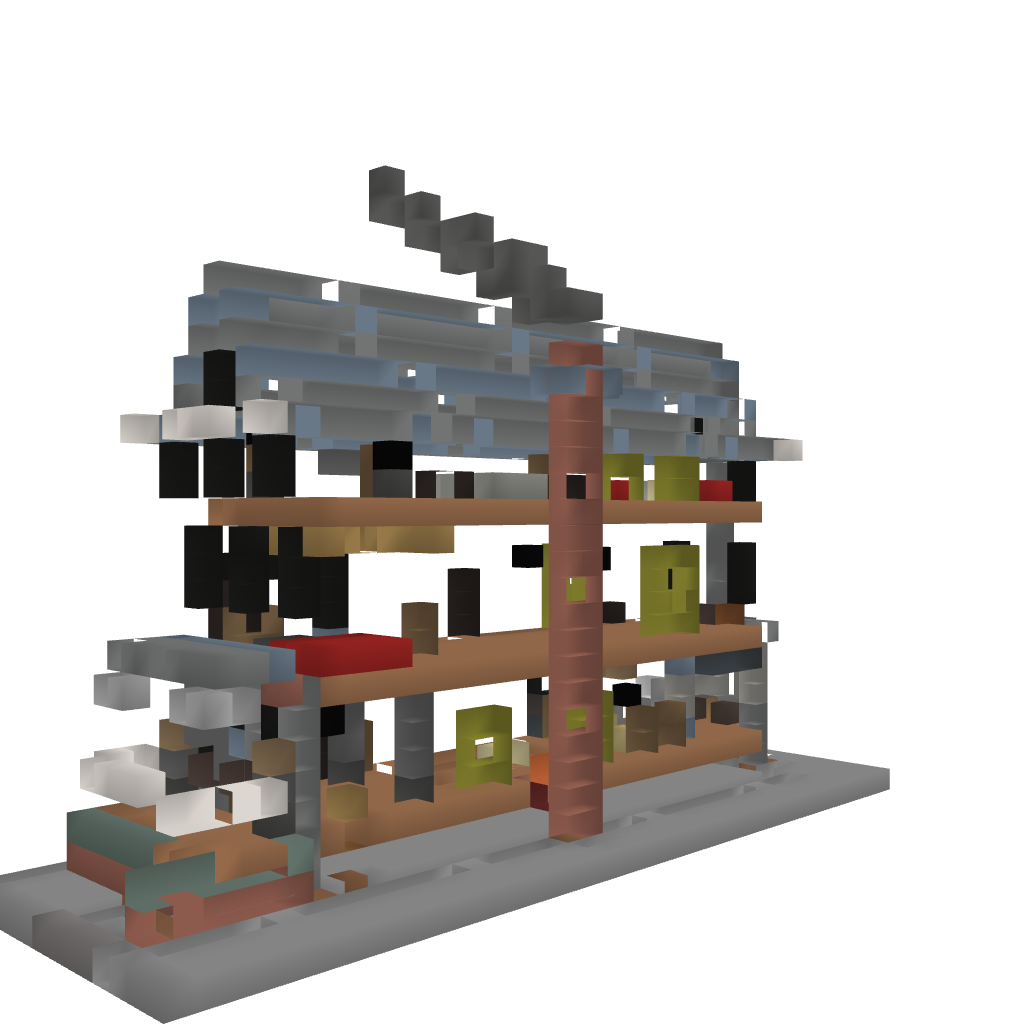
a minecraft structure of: Victorian Row Home